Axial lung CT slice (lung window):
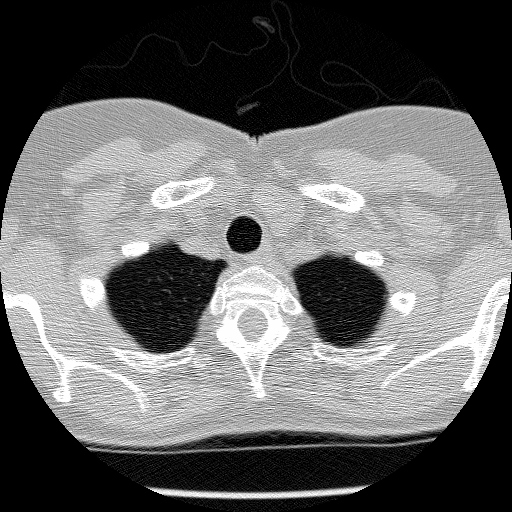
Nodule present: no